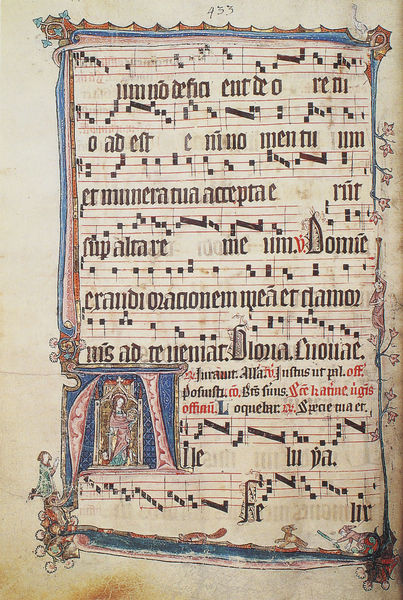
Titel: Graduale
Institution: Köln, Erzbischöfliche Diözesan- und Dombibliothek
Schlagwörter: blau, wasser, menschen, blumen, bunt, frankreich, rot, tiere, ornament, alt, bibel, rahmen, kirche, blatt, gesang, musik, pflanzen, engel, ranken, schrift, papier, noten, linien, figuren, französisch, notenblatt, verzierung, buch, seite, text, buchstaben, koloriert, französich, pergament, jesus, mittelalter, mönche, heilig, maria, madonna, miniatur, handschrift, lied, partitur, latein, initial, papyrus, buchmalerei, choral, eichhörnchen, illumination, a, neumen, halleluja, 433, kirchenlied, hallelua, papoier